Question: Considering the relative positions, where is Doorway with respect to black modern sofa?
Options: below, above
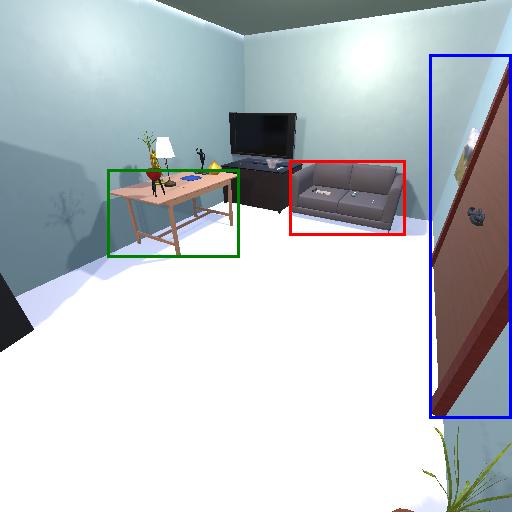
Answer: below